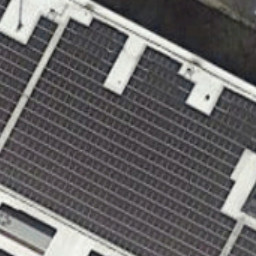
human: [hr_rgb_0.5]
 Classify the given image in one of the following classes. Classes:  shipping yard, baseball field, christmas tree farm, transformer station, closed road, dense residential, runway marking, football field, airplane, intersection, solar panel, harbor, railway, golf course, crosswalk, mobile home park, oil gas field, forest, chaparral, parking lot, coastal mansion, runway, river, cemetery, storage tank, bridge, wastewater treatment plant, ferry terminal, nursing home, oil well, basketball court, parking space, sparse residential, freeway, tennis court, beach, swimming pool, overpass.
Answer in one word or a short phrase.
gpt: solar panel